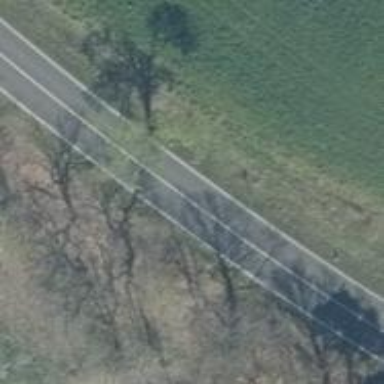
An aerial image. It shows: Tertiary road with asphalt surface.